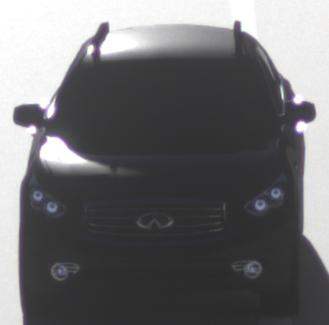
Make: Infiniti
Model: FX 37
Detailed model: FX (S51)
Model produced from: 2012/07
Model produced until: 2013/10
Doors: 5
Color: black
Road condition: dry road
Daytime: sunrise or sunset
Contrast: high contrast